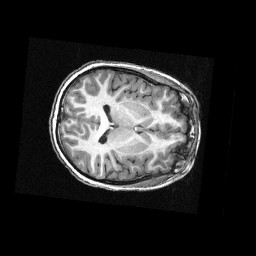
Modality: T1w
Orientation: axial
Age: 12
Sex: male
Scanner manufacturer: siemens
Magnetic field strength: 3 T
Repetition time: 2.3 s
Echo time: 0.00336 s